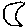
Label: moon